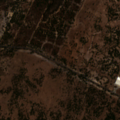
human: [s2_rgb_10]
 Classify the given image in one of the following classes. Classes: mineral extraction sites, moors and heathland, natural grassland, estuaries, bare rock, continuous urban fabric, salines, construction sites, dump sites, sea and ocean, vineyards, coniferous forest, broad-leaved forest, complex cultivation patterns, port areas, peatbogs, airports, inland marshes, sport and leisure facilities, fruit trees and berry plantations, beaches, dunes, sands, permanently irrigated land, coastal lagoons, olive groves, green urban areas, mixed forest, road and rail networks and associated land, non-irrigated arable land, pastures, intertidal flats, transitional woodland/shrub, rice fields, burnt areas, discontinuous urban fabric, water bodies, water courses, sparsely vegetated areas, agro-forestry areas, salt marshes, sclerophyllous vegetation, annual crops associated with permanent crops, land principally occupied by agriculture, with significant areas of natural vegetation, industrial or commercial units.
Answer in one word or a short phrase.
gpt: agro-forestry areas